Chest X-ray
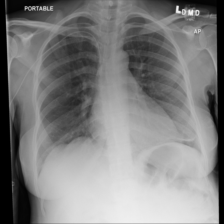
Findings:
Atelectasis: negative
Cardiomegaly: negative
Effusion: negative
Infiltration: negative
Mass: negative
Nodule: negative
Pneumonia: negative
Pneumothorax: negative
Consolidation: negative
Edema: negative
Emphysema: negative
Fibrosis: negative
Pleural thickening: negative
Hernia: negative